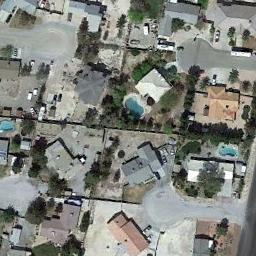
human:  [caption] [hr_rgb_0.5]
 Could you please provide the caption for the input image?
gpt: Many buildings are in medium residential area .

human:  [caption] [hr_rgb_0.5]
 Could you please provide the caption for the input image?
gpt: The medium residential is next to the road and some trees .

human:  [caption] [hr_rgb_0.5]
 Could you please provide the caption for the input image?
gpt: The medium residential area has some houses of different colors and trees and some of the houses have swimming pools .

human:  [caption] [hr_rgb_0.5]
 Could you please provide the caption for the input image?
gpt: The houses in the medium - sized residential area are well spaced .

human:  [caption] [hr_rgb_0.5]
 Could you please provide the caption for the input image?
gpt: There are many buildings on the medium residential area .